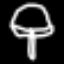
Label: mushroom